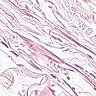
Metastatic tissue present: no